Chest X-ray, AP view. Patient: 63 years old, sex M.
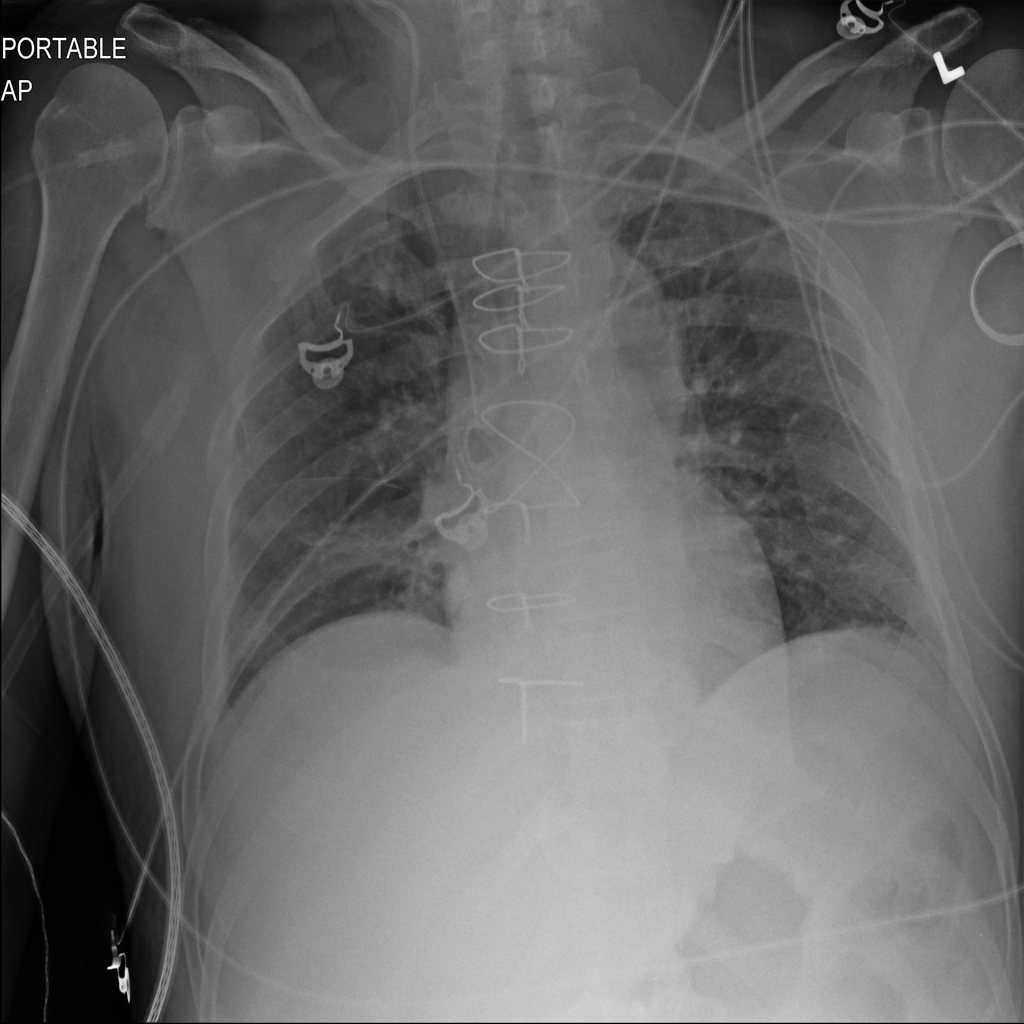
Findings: Atelectasis